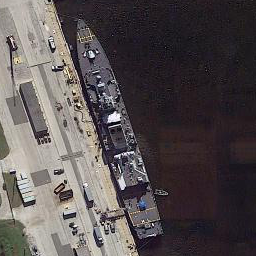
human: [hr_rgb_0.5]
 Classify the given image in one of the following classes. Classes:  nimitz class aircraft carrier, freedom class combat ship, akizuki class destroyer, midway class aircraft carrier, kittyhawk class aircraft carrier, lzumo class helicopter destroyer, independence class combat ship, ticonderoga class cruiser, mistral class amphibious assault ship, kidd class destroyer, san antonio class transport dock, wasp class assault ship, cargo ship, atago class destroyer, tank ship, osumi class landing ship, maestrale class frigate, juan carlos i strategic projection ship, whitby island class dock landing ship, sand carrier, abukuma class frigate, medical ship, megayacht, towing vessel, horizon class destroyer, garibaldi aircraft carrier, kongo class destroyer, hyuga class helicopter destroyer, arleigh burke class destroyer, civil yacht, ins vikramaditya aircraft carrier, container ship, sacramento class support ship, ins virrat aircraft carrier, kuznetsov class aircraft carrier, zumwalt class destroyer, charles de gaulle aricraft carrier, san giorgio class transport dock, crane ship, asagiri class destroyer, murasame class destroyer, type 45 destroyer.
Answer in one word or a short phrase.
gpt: Arleigh Burke class destroyer